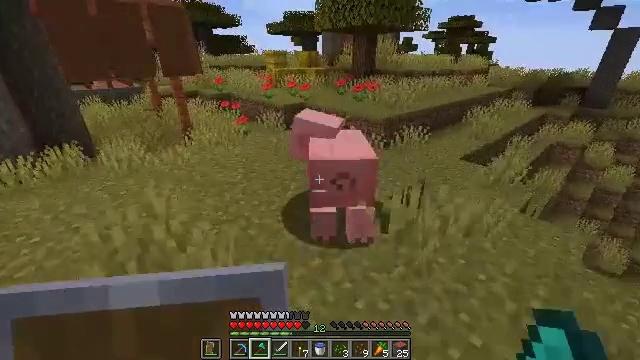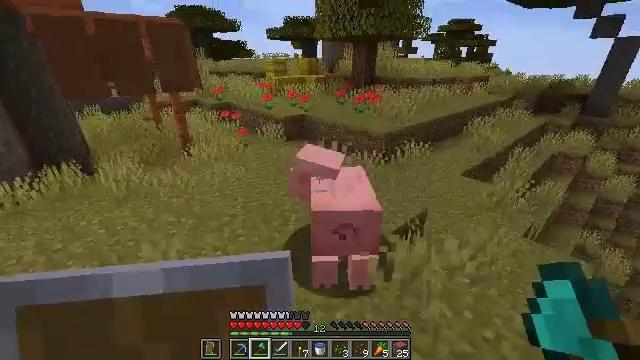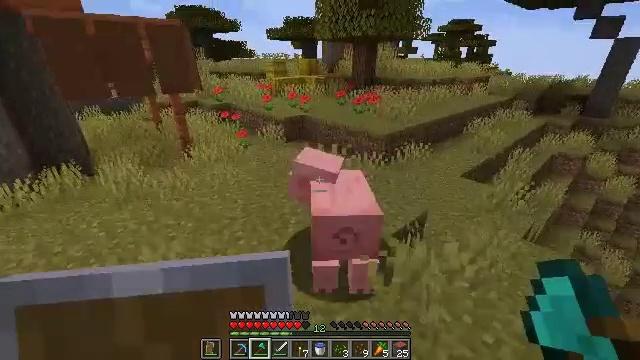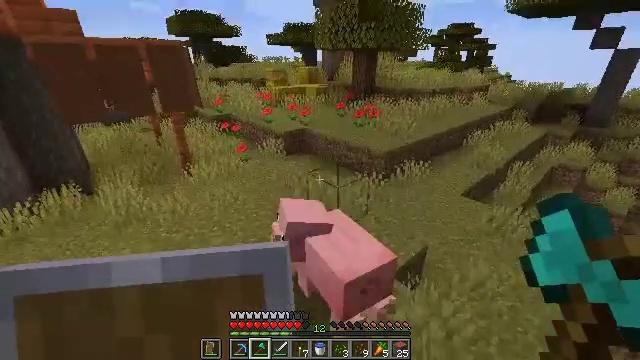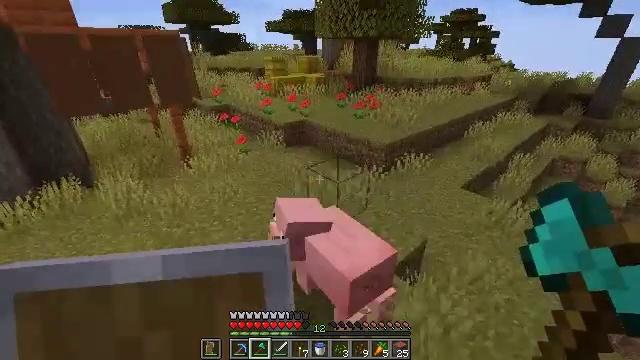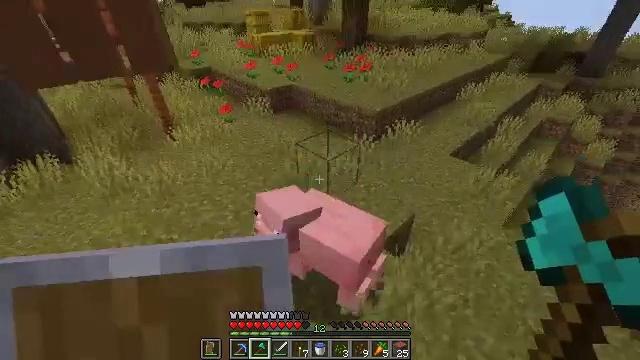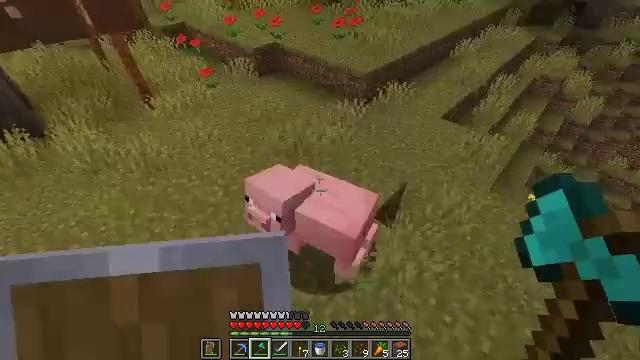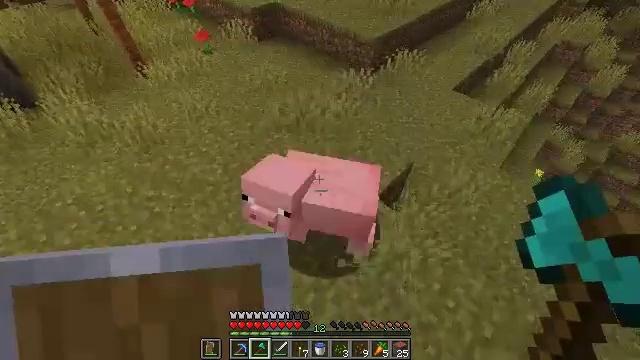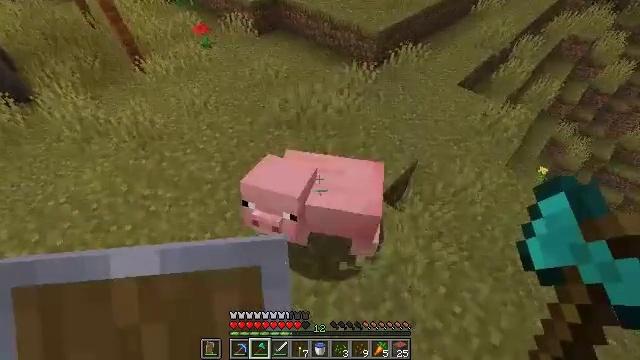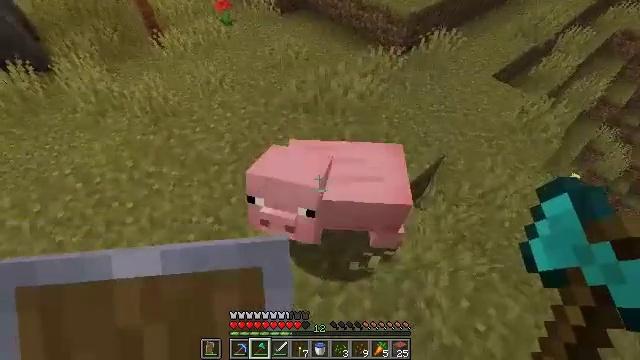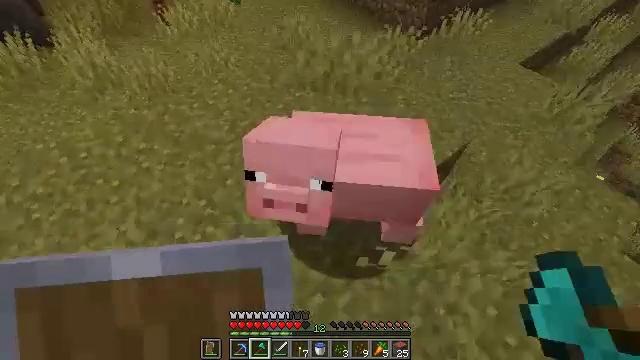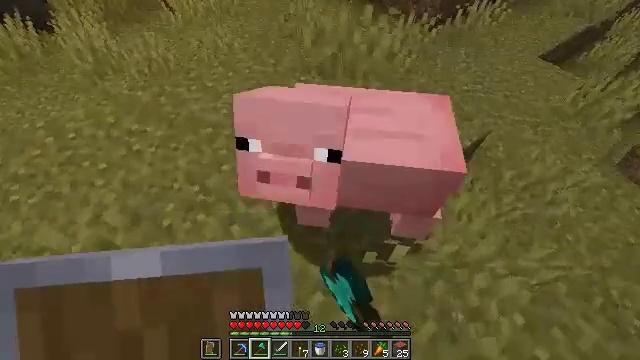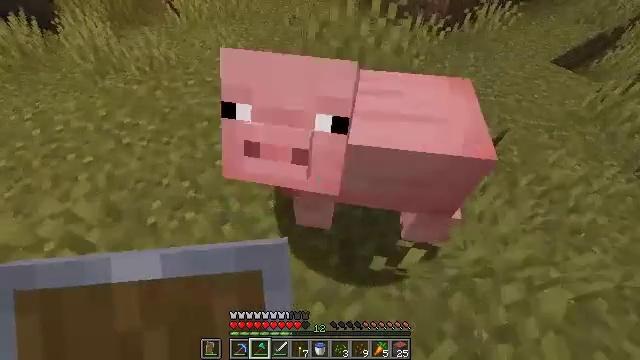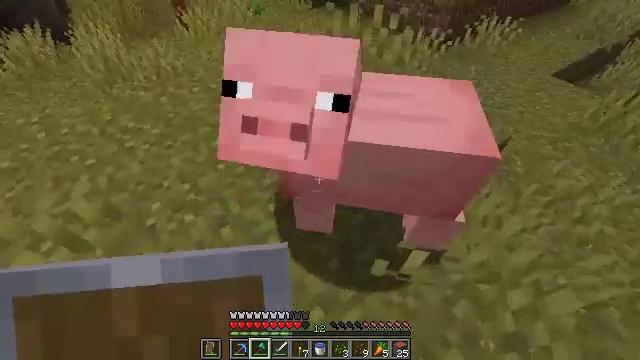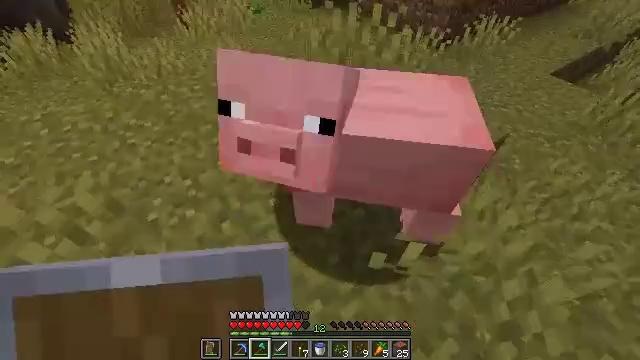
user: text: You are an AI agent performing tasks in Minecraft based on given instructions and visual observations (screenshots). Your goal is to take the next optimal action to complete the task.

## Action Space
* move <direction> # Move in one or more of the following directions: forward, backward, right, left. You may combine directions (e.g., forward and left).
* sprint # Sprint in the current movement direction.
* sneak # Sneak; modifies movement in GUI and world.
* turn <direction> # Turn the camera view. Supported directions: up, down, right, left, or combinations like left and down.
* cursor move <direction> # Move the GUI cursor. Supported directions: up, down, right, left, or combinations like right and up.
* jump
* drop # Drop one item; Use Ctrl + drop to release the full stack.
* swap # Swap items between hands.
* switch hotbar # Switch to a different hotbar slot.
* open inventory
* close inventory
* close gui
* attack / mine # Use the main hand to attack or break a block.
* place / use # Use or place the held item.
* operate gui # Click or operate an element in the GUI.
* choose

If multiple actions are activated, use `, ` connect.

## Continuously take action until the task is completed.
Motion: motion action
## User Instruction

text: Combat the pig.
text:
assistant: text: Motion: move forward, jump
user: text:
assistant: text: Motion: move forward, jump
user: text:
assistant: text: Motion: move forward, jump
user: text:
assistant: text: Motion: move forward, turn down, jump
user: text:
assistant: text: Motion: move forward, turn right and down, jump
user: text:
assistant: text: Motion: move forward, turn right and down
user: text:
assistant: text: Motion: turn down
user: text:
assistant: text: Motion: no_op
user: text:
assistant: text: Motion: move back, turn left and down
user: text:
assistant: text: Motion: move back, turn left and down, attack / mine
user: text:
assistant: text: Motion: move back, turn left, attack / mine
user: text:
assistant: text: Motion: move back, turn left and up, attack / mine
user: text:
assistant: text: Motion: move back, turn up
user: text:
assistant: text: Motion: no_op
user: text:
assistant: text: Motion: no_op